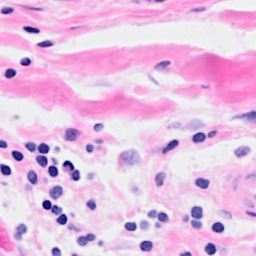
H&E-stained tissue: Breast